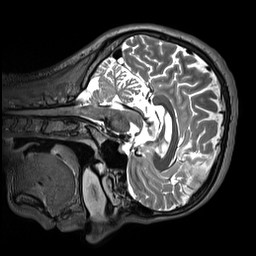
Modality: T2w
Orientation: sagittal
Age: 32
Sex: male
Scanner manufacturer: siemens
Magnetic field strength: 3 T
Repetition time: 3.2 s
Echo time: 0.412 s